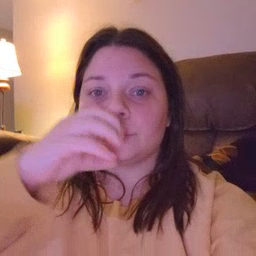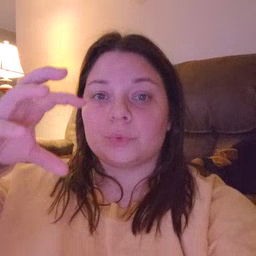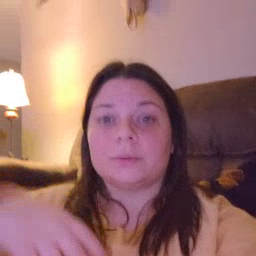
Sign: balloon